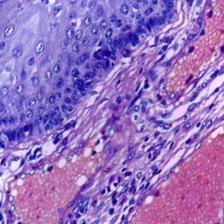
Diagnosis: Normal